Interaction volume radius: 5 \u00c5
Interaction volume height: 15 \u00c5
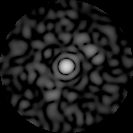
Disorder parameter: 0.817